Aerial crown-view tile of a tropical tree (Barro Colorado Island, Panama), acquired 20240813:
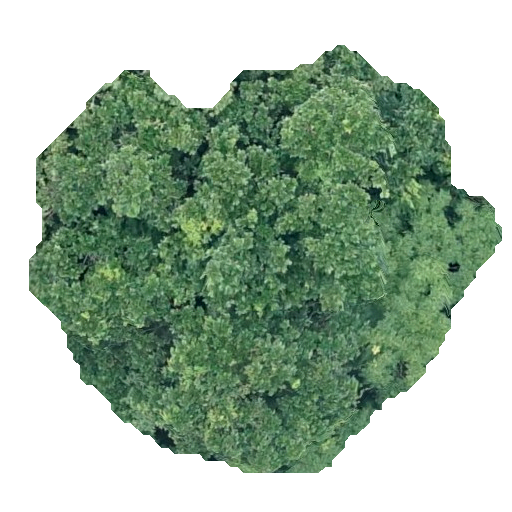
Species: Anacardium excelsum
GBIF accepted scientific name: Anacardium excelsum
Crown area: 212.989 m²